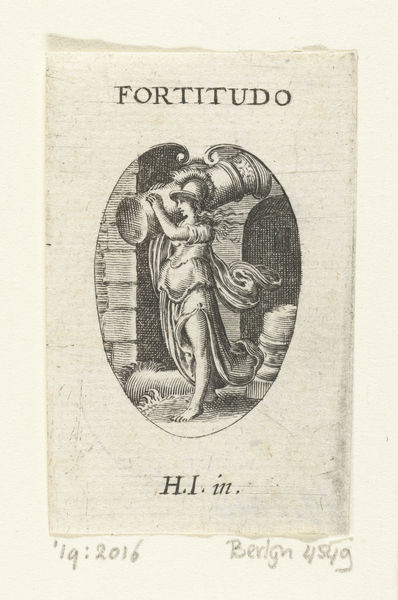
Titel: Fortitudo
Künstler: Hans Janssen
Standort: Amsterdam
Institution: Rijksmuseum
Schlagwörter: haar, säule, tür, tuch, falten, mensch, stein, steine, mantel, blatt, tugend, oval, papier, ecke, grafik, krieg, fugen, kanone, druck, stich, helm, allegorie, göttin, träger, stärke, handschrift, diana, fortuna, mut, sticj, fortitudo, tapferkeit, meister h.i, 2016